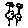
Label: flower